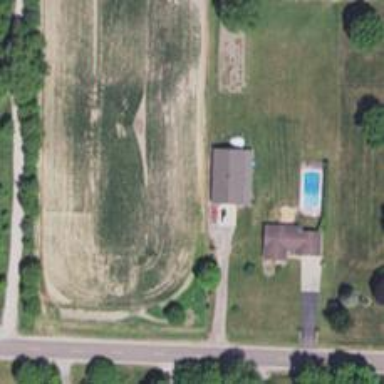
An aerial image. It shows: Driveway.